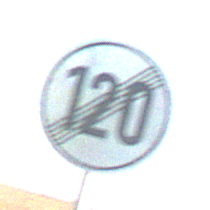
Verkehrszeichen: EndeGeschwindigkeit120
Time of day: SunriseSunset
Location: Outdoor (Nature)
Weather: Clear
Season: NotSpecified
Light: Natural